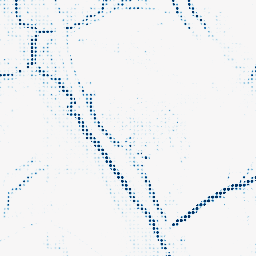
Category: morphological
Decomposition family: morphological_diamond
Decomposition parameters: operation: closing
radius: 5
Upsampling method: sinc_blackman
Upsampling parameters: scale: 8
kernel_size: 4
Upsampling scale: 8